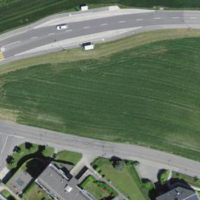
EUNIS habitat code: 52
Species observed at this site:
Pulmonaria obscura